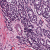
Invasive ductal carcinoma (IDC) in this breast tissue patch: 1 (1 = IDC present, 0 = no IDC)